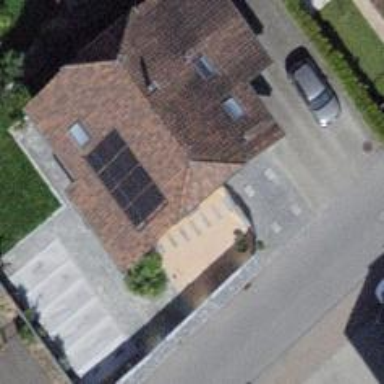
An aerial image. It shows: Solar power generator with photovoltaic panels.